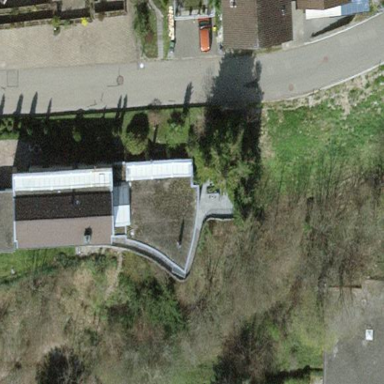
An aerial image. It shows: Building.